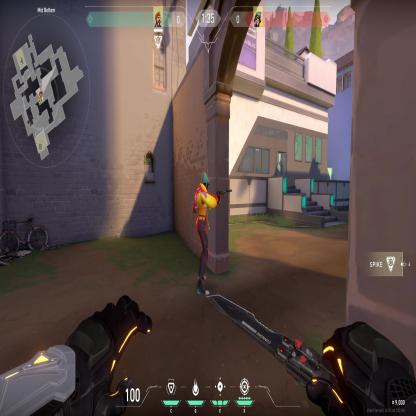
Label: enemy